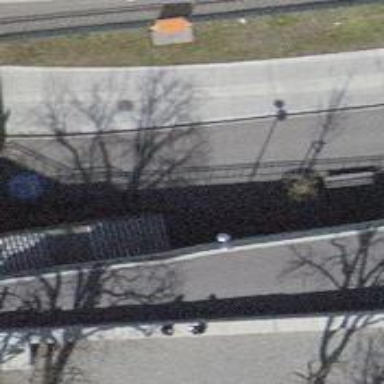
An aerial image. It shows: Stone steps along the road with stone plates surface.